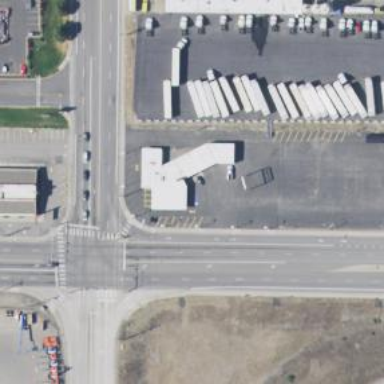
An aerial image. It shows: Secondary link road with asphalt surface.